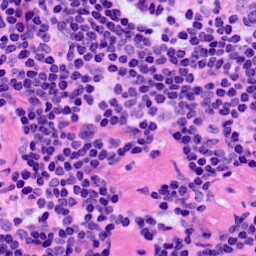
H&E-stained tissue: LymphNode